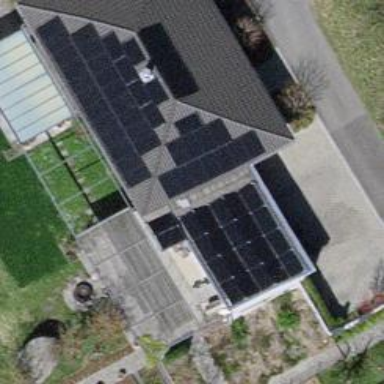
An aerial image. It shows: Solar power generator.